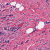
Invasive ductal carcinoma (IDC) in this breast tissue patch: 1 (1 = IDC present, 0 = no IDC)